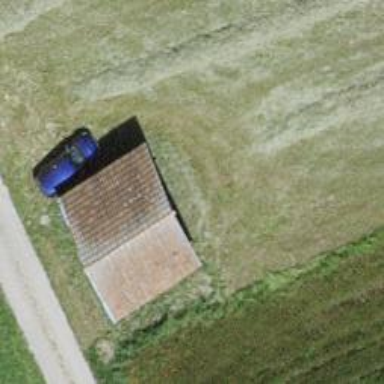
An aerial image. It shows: Rural barn.